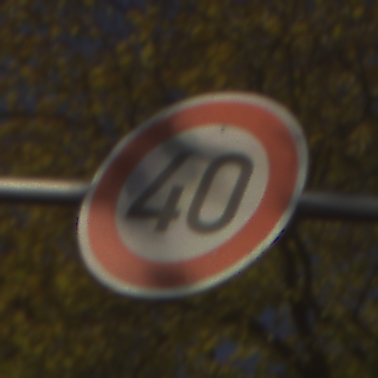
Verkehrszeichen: Geschwindigkeit40
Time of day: SunriseSunset
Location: Outdoor (Urban)
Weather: PartlyCloudy
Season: Autumn
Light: Natural